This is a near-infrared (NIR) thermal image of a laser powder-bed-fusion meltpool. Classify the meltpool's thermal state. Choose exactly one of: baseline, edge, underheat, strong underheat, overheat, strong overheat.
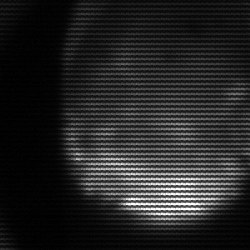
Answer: edge